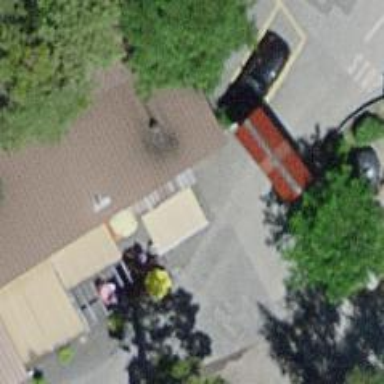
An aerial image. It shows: Restaurant.